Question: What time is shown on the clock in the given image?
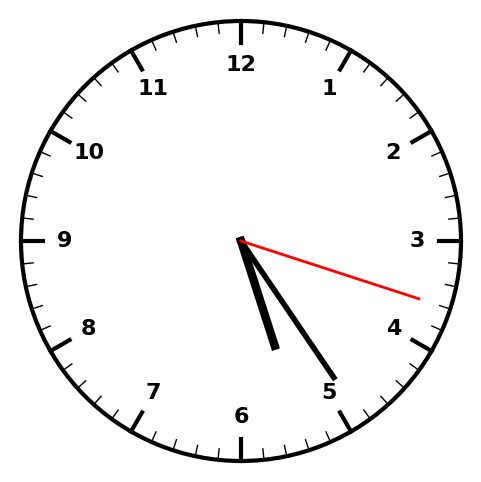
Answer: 05:24:18